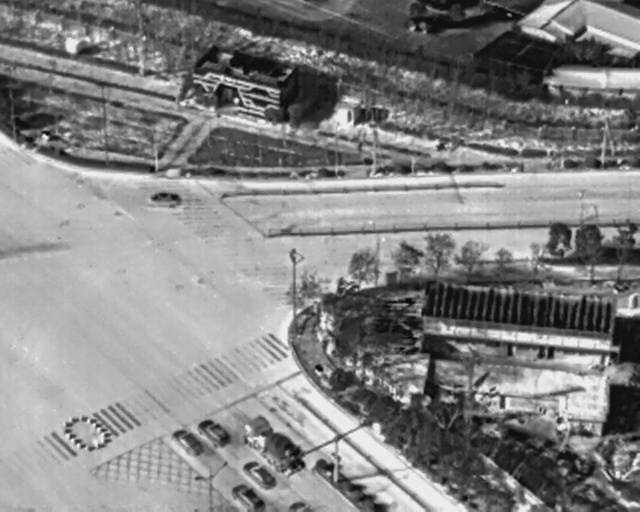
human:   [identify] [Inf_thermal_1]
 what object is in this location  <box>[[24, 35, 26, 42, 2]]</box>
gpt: <ref>1 small car at the left</ref>